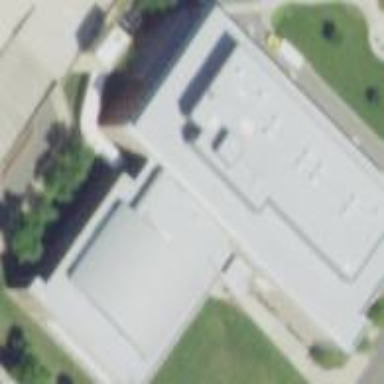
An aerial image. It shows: Building.